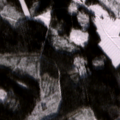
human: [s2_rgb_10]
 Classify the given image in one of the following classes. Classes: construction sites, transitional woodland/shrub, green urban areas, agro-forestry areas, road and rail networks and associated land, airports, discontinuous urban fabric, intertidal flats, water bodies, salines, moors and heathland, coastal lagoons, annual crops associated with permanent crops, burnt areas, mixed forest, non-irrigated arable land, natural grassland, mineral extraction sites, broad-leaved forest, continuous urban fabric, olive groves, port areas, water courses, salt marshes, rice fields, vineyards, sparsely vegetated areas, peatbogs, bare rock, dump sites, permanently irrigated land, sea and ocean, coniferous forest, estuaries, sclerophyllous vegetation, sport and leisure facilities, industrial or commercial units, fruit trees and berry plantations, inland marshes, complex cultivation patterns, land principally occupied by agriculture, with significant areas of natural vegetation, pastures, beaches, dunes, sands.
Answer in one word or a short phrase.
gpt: non-irrigated arable land, mixed forest, transitional woodland/shrub